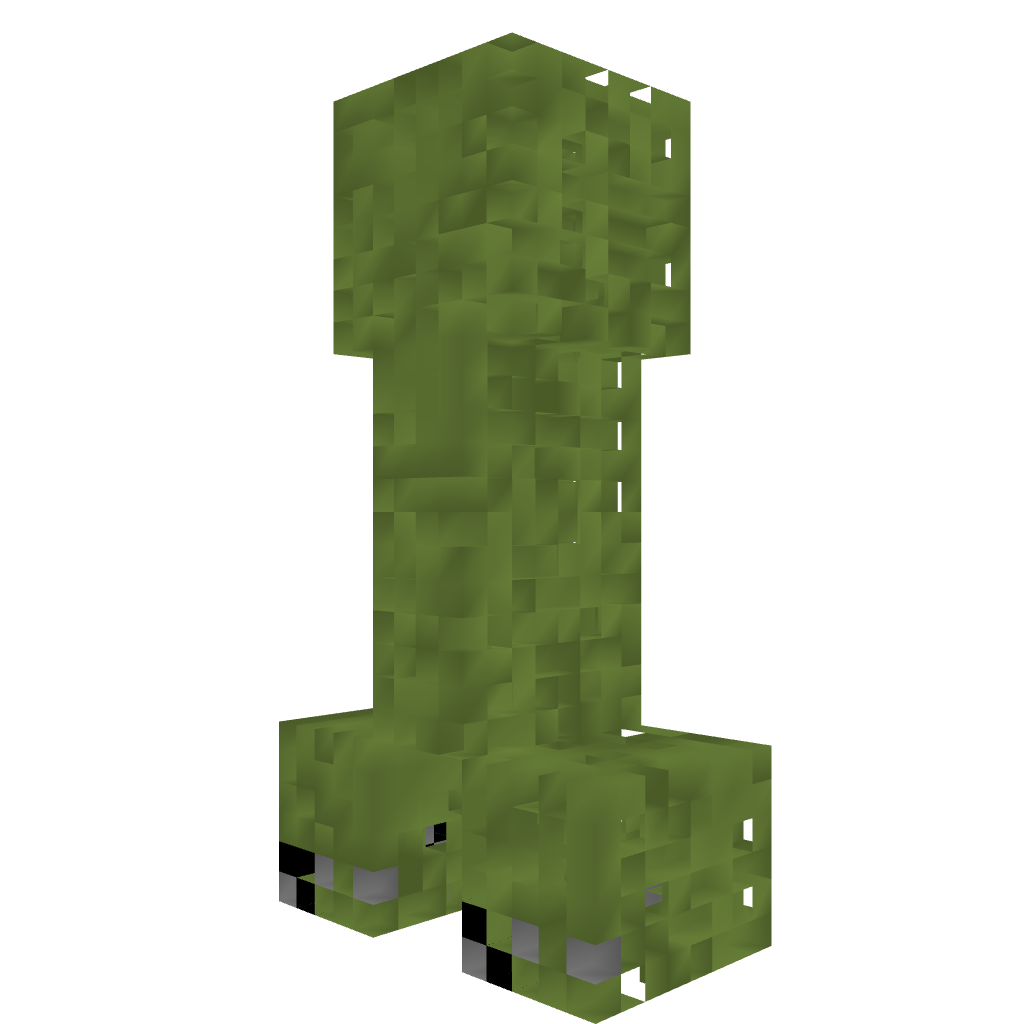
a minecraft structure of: Giant Creeper high quality